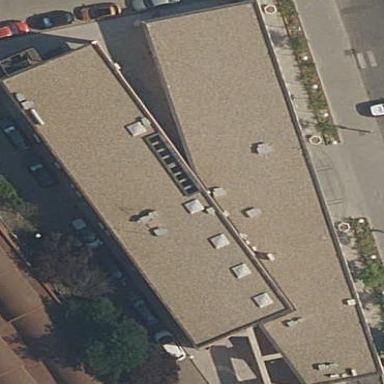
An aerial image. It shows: Police building.